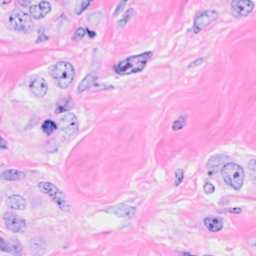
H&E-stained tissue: Breast